Question: I am developing doc management system using laravel 7. I am trying to integrate the SMS api but i am facing this error. $. I cant recognize. Any one can help me? I have also attach the image check it the bellow.
'''
const API_TOKEN = "52b0e465-2202-438a-b50f";
const SID = "KODERAASK";
const DOMAIN = "https://sms.ssl.com";
function singleSms($msisdn, $messageBody, $csmsId)
{
$params = [
"api_token" => "52b0e465-2202-438a-b50f",
"sid" => "KODMASK",
"msisdn" => $msisdn,
"sms" => $messageBody,
"csms_id" => $csmsId
];
$url = trim(DOMAIN, '/')."/api/v3/send-sms";
$params = json_encode($params);
callApi($url, $params);
}
function callApi($url, $params)
{
$ch = curl_init(); // Initialize cURL
curl_setopt($ch, CURLOPT_URL, $url);
curl_setopt($ch, CURLOPT_SSL_VERIFYPEER, FALSE);
curl_setopt($ch, CURLOPT_SSL_VERIFYHOST, 2);
curl_setopt($ch, CURLOPT_RETURNTRANSFER, true);
curl_setopt($ch, CURLOPT_CUSTOMREQUEST, "POST");
curl_setopt($ch, CURLOPT_POSTFIELDS, $params);
curl_setopt($ch, CURLOPT_HTTPHEADER, array(
'Content-Type: application/json',
'Content-Length: ' . strlen($params),
'accept:application/json'
));
$response = curl_exec($ch);
curl_close($ch);
return $response;
}
'''
That is my custom method I call this function with parameter in this method.
'''
public function requestcreat(Request $request)
{
$data = new Requestcash([
'rappid' =>$request->get('apid'),
'sendsms' =>$request->get('details'),
]);
$data->save();
$sendsms=$request->get('details');
$number=$request->get('mobilenumber');
$messageBody=$request->get('details');
$msisdn=$request->get('mobilenumber');
$csmsId = "4437343343P3Z";
$this->singleSms($msisdn, $messageBody, $csmsId);
return redirect()->back()->with('success', 'delivered the sms');
}
'''

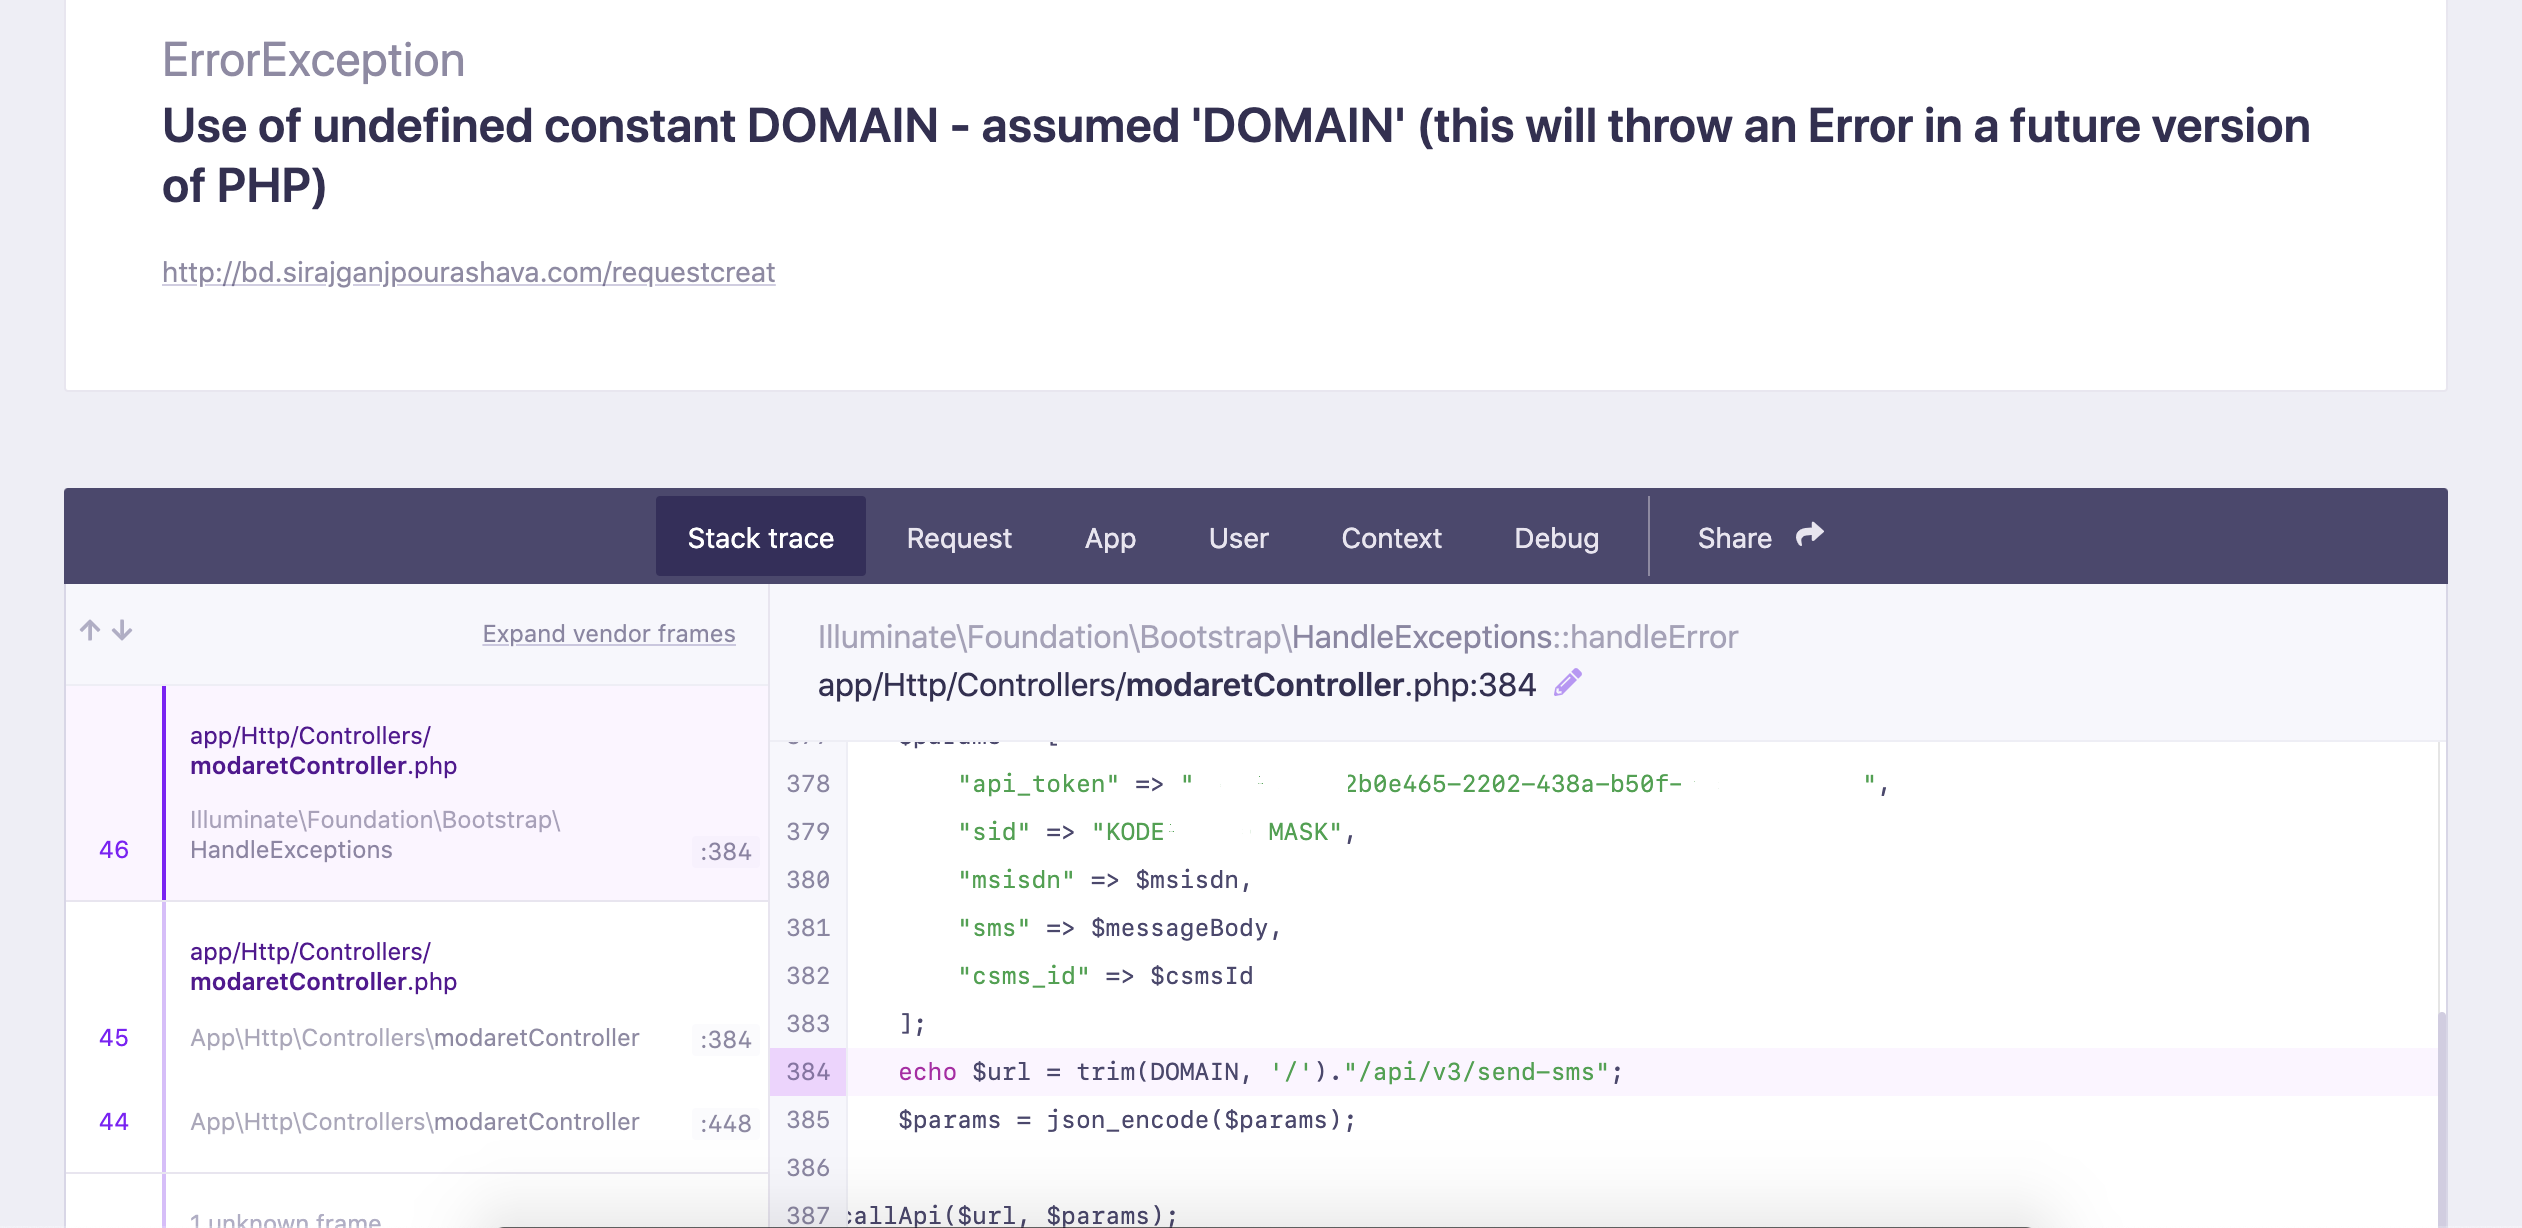
Answer: php doesn't know what 'DOMAIN' is unless you specify it. In this case you initialized in the 'const' so just call it.
'''
$url = trim(self::DOMAIN, '/')."/api/v3/send-sms";
'''
EDIT: based on @brombeer comment, you should put the API_TOKEN and SID into the .env file.